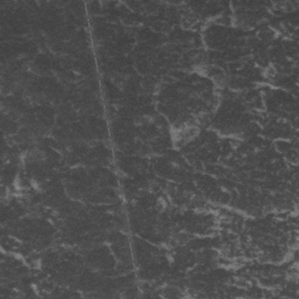
Label: frost